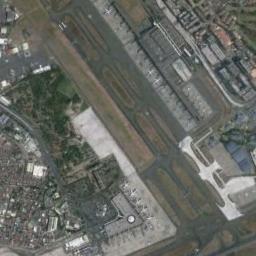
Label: airport